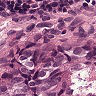
Metastatic tissue present: yes